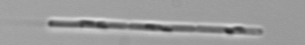
Label: Leptocylindrus